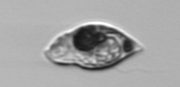
Label: Amphidinium